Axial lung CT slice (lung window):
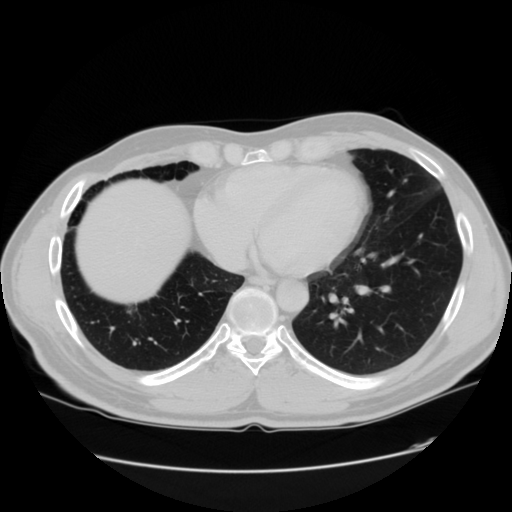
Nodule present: no